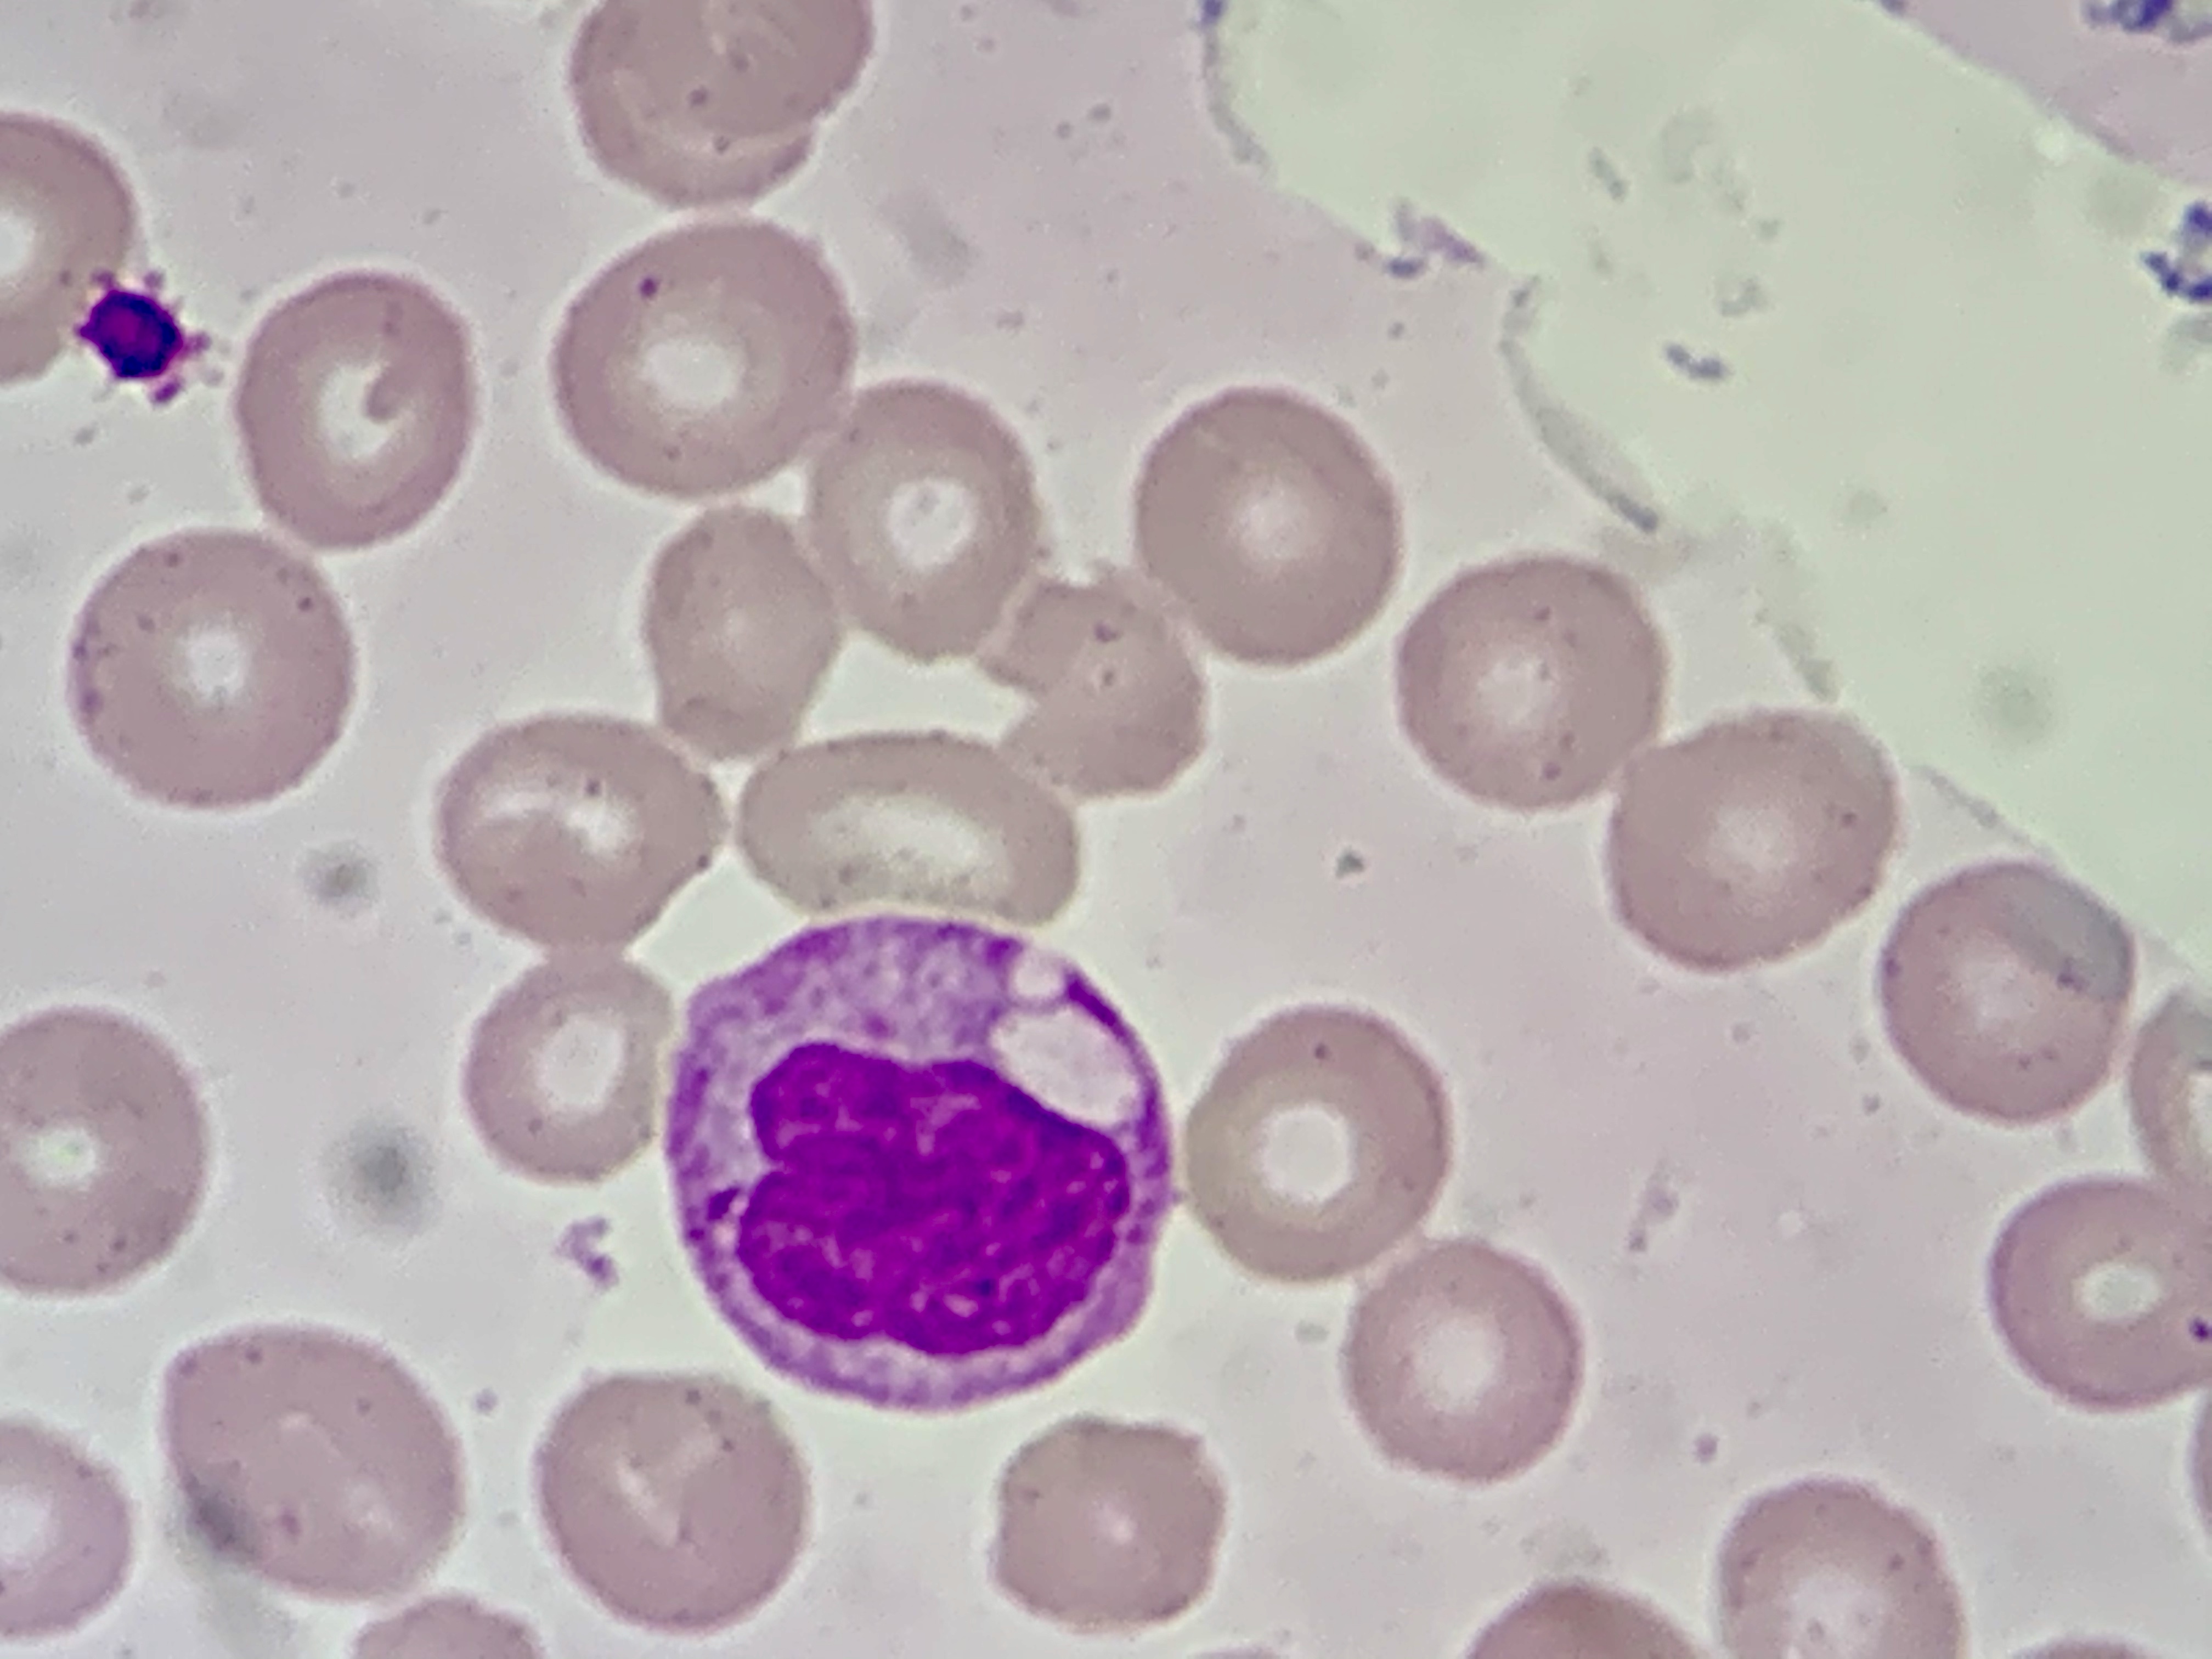
Cell type: MONOCYTES